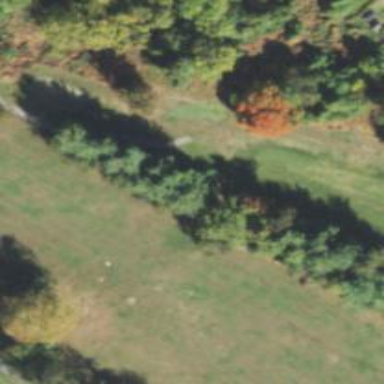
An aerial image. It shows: Golf fairway surrounded by grass.